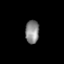
Tissue: prostate
Cell type: T cells
Senescence score: 0.6861
Nuclear area (px): 312
Mean DAPI intensity: 136.497